Question: I am trying to create a website on (visual studio) and connect it to database(Microsoft sql server 2014)
first I am learning from a video on youtube
the tutorial is about a coffee website and database
I have a few errors but I dont know where is the problem
the errors in this page
and here is the page (Coffee.aspx.cs) code
'''
using System;
using System.Collections;
using System.Text;
namespace Pages
{
public partial class Pages_Coffee : System.Web.UI.Page
{
protected void Page_Load(object sender, EventArgs e)
{
FillPage();
}
private void FillPage()
{
ArrayList coffeeList = ConnectionClass.GetCoffeeByType(DropDownList1.SelectedValue);
StringBuilder sb = new StringBuilder();
foreach (Coffee coffee in coffeeList)
{
sb.Append(
string.Format(
@"<table class='coffeeTable'>
<tr>
<th rowspan='6' width='150px'><img runat='server' src='{6}' /></th>
<th width='50px'>Name: </td>
<td>{0}</td>
</tr>
<tr>
<th>Type: </th>
<td>{1}</td>
</tr>
<tr>
<th>Price: </th>
<td>{2} $</td>
</tr>
<tr>
<th>Roast: </th>
<td>{3}</td>
</tr>
<tr>
<th>Origin: </th>
<td>{4}</td>
</tr>
<tr>
<td colspan='2'>{5}</td>
</tr>
</table>", coffee.Name, coffee.Type, coffee.Price, coffee.Roast, coffee.Country, coffee.Review, coffee.Image));
lblOuput.Text = sb.ToString();
}
}
protected void DropDownList1_SelectedIndexChanged(object sender, EventArgs e)
{
FillPage();
}
}
}
'''
also tis is the page (Coffee.aspx)code
'''
<%@ Page Title="" Language="C#" MasterPageFile="~/Masterpage.master" AutoEventWireup="true" CodeFile="Coffee.aspx.cs" Inherits="Coffee" %>
<script runat="server">
protected void DropDownList1_SelectedIndexChanged(object sender, EventArgs e)
{
}
</script>
<asp:Content ID="Content1" ContentPlaceHolderID="ContentPlaceHolder1" Runat="Server">
<p>
Select a type:<asp:DropDownList ID="DropDownList1" runat="server" AutoPostBack="True" DataSourceID="sds_type" DataTextField="type" DataValueField="type" OnSelectedIndexChanged="DropDownList1_SelectedIndexChanged">
</asp:DropDownList>
<asp:SqlDataSource ID="sds_type" runat="server" ConnectionString="<%$ ConnectionStrings:CoffeeDBConnectionString %>" SelectCommand="SELECT DISTINCT [type] FROM [coffee] ORDER BY [type]"></asp:SqlDataSource>
</p>
<p>
<asp:Label ID="lblOutput" runat="server" Text="Label"></asp:Label>
</p>
</asp:Content>
'''
this is th (ConnectionClass.cs)code
'''
using System;
using System.Collections.Generic;
using System.Linq;
using System.Web;
using System.Collections;
using System.Configuration;
using System.Data.SqlClient;
public static class ConnectionClass
{
private static SqlConnection conn;
private static SqlCommand command;
static ConnectionClass()
{
string connectionString =
ConfigurationManager.ConnectionStrings["coffeeConnection"].ToString();
conn = new SqlConnection(connectionString);
command = new SqlCommand("", conn);
}
public static ArrayList GetCoffeeByType(string coffeeType)
{
ArrayList list = new ArrayList();
string query = string.Format("SELECT * FROM coffee WHERE type LIKE '{0}'", coffeeType);
try
{
conn.Open();
command.CommandText = query;
SqlDataReader reader = command.ExecuteReader();
while (reader.Read())
{
int id = reader.GetInt32(0);
string name = reader.GetString(1);
string type = reader.GetString(2);
double price = reader.GetDouble(3);
string roast = reader.GetString(4);
string country = reader.GetString(5);
string image = reader.GetString(6);
string review = reader.GetString(7);
Coffee coffee = new Coffee(id, name, type, price, roast, country, image, review);
list.Add(coffee);
}
}
finally
{
conn.Close();
}
return list;
}
}
'''
(web.confg)code
'''
<?xml version="1.0"?>
<configuration>
<appSettings/>
<connectionStrings>
<clear/>
<add name="coffeeConnection"
connectionString="Data Source=LOCALHOST\SQLEXPRESS;Initial Catalog=CoffeeDB;Integrated Security=True"
providerName="System.Data.SqlClient"/>
</connectionStrings>
<system.web>
<compilation debug="true" targetFramework="4.0">
<assemblies>
<add assembly="System.Web.Extensions.Design, Version=4.0.0.0, Culture=neutral, PublicKeyToken=31BF3856AD364E35"/>
<add assembly="System.Design, Version=4.0.0.0, Culture=neutral, PublicKeyToken=B03F5F7F11D50A3A"/>
<add assembly="System.Windows.Forms, Version=4.0.0.0, Culture=neutral, PublicKeyToken=B77A5C561934E089"/>
</assemblies>
</compilation>
<authentication mode="Windows"/>
</system.web>
</configuration>
and (Coffee.cs)code
public class Coffee
{
public int Id { get; set; }
public string Name { get; set; }
public string Type { get; set; }
public double Price { get; set; }
public string Roast { get; set; }
public string Country { get; set; }
public string Image { get; set; }
public string Review { get; set; }
public Coffee(int id, string name, string type, double price, string roast, string country, string image, string review)
{
Id = id;
Name = name;
Type = type;
Price = price;
Roast = roast;
Country = country;
Image = image;
Review = review;
}
}
'''
and finally this is the SQL code
'''
GO
CREATE TABLE [dbo].[coffee](
[id] [int] IDENTITY(1,1) NOT NULL,
<URL> NOT NULL,
<URL> NOT NULL,
[price] [float] NOT NULL,
<URL> NOT NULL,
<URL> NOT NULL,
<URL> NULL,
[review] [text] NOT NULL,
PRIMARY KEY CLUSTERED
(
[id] ASC
)WITH (PAD_INDEX = OFF, STATISTICS_NORECOMPUTE = OFF, IGNORE_DUP_KEY = OFF, ALLOW_ROW_LOCKS = ON, ALLOW_PAGE_LOCKS = ON) ON [PRIMARY]
) ON [PRIMARY] TEXTIMAGE_ON [PRIMARY]
GO
SET ANSI_PADDING OFF
GO
SET IDENTITY_INSERT [dbo].[coffee] ON
INSERT [dbo].[coffee] ([id], [name], [type], [price], [roast], [country], [image], [review]) VALUES (1, N'Cafe au Lait', N'Classic', 2.25, N'Medium', N'France', N'../Images/Coffee/Cafe-Au-Lait.jpg', N'A coffee beverage consisting strong or bold coffee (sometimes espresso) mixed with scalded milk in approximately a 1:1 ratio.')
INSERT [dbo].[coffee] ([id], [name], [type], [price], [roast], [country], [image], [review]) VALUES (2, N'Caffe Americano', N'Espresso', 2.25, N'Medium', N'Italy', N'../Images/coffee/caffe_americano.jpg', N'Similar in strength and taste to American-style brewed coffee, there are subtle differences achieved by pulling a fresh shot of espresso for the beverage base.')
INSERT [dbo].[coffee] ([id], [name], [type], [price], [roast], [country], [image], [review]) VALUES (3, N'Peppermint White Chocolate Mocha', N'Espresso', 3.25, N'Medium', N'Italy', N'../Images/coffee/white-chocolate-peppermint-mocha.jpg', N'Espresso with white chocolate and peppermint flavored syrups.
Topped with sweetened whipped cream and dark chocolate curls.')
INSERT [dbo].[coffee] ([id], [name], [type], [price], [roast], [country], [image], [review]) VALUES (4, N'Irish Coffee', N'Alcoholic', 2.25, N'Dark', N'Ireland', N'../Images/coffee/irish coffee.jpg', N'A cocktail consisting of hot coffee, Irish whiskey, and sugar, stirred, and topped with thick cream. The coffee is drunk through the cream.')
SET IDENTITY_INSERT [dbo].[coffee] OFF
'''
I am still a beginner ~~ I need to understand what are these errors and how to solve them
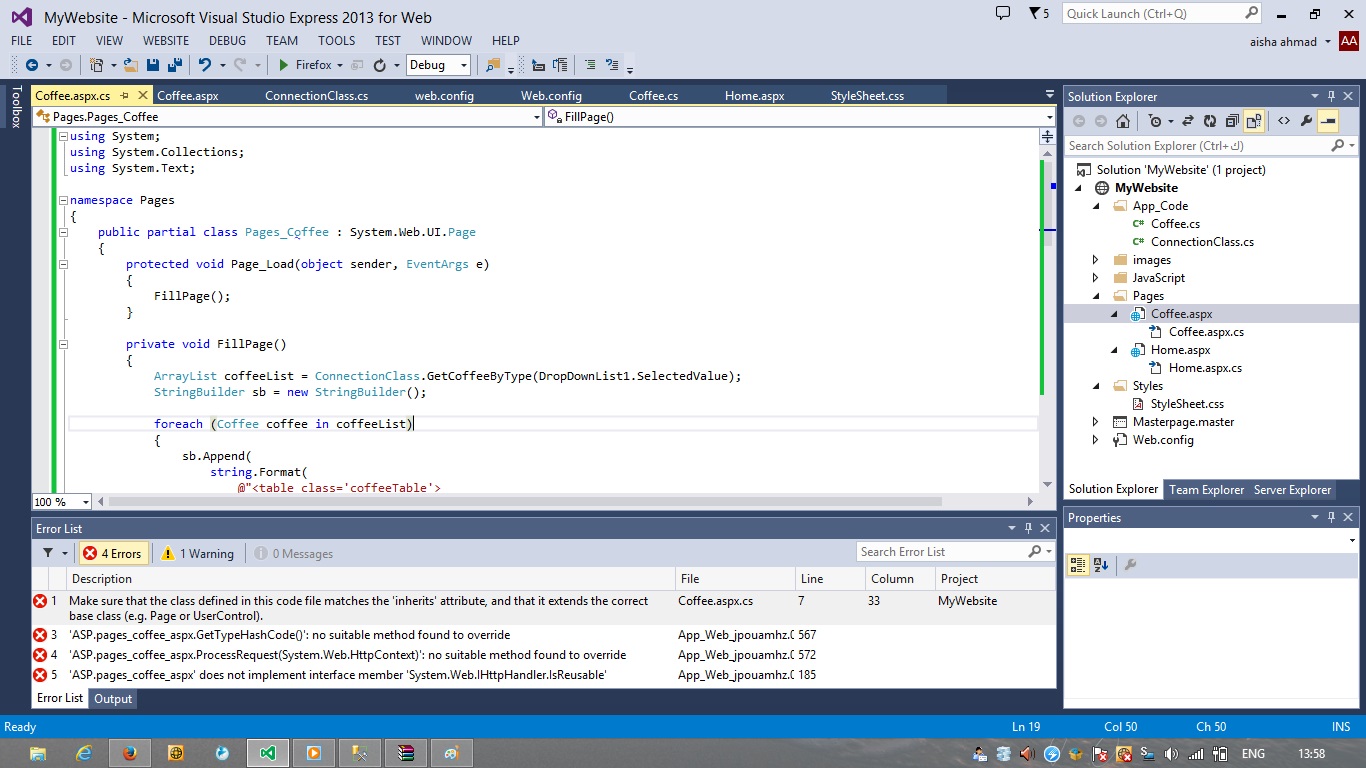
Answer: OK, it looks like you created a page name 'Coffee', then renamed the class in the codebehind file to Page_Coffee, or maybe the other way around. Either way the problem is that in your Coffee.aspx file you have this
'''
CodeFile="Coffee.aspx.cs" Inherits="Coffee"
'''
But in your Coffee.aspx.cs file you declare the class like this
'''
public partial class Pages_Coffee : System.Web.UI.Page
'''
If you sync up the Class name the the Inherits name, it should resolve the compile errors you're getting.
'''
public partial class Coffee : System.Web.UI.Page
'''